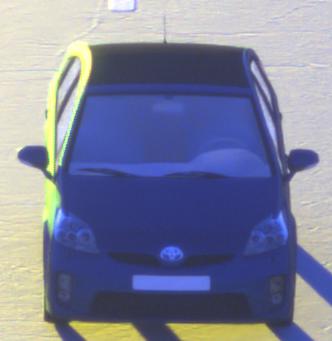
Make: Toyota
Model: Prius 1.5 Hybrid
Detailed model: Prius (HW2)
Model produced from: 2006/03
Model produced until: 2009/06
Doors: 5
Color: blue
Road condition: dry road
Daytime: sunrise or sunset
Contrast: high contrast